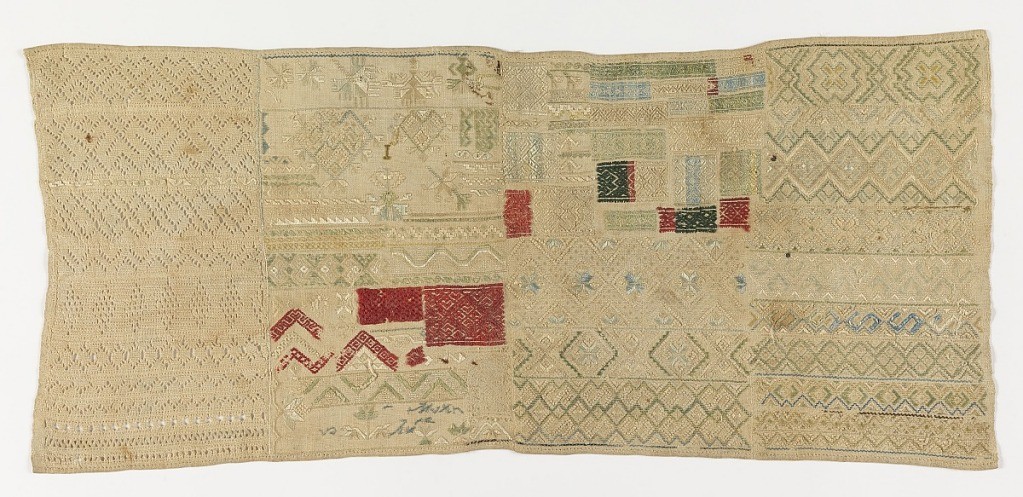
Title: Sampler
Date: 18th century
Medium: linen, silk Technique: embroidered on plain weave
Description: Sampler divided vertically into quadrants; three show embroidered silk bands and rectangles of geometric patterning; one shows bands of drawnwork.